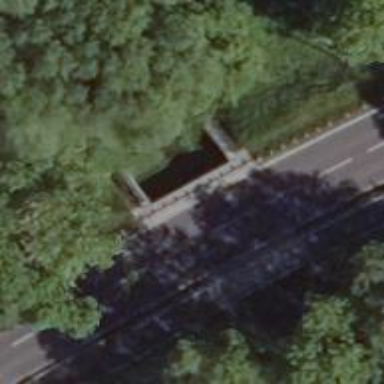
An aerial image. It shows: Primary highway bridge with asphalt surface.